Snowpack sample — Buffalo Mountain, Silverthorne, Colorado, USA (1/25/25, 10:11 AM MST)
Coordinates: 39.6222, -106.1139
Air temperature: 22 °F
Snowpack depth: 110 cm
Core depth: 30 cm
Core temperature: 42.8 °F
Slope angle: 12°, slope face: 102°
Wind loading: high
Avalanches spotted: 0
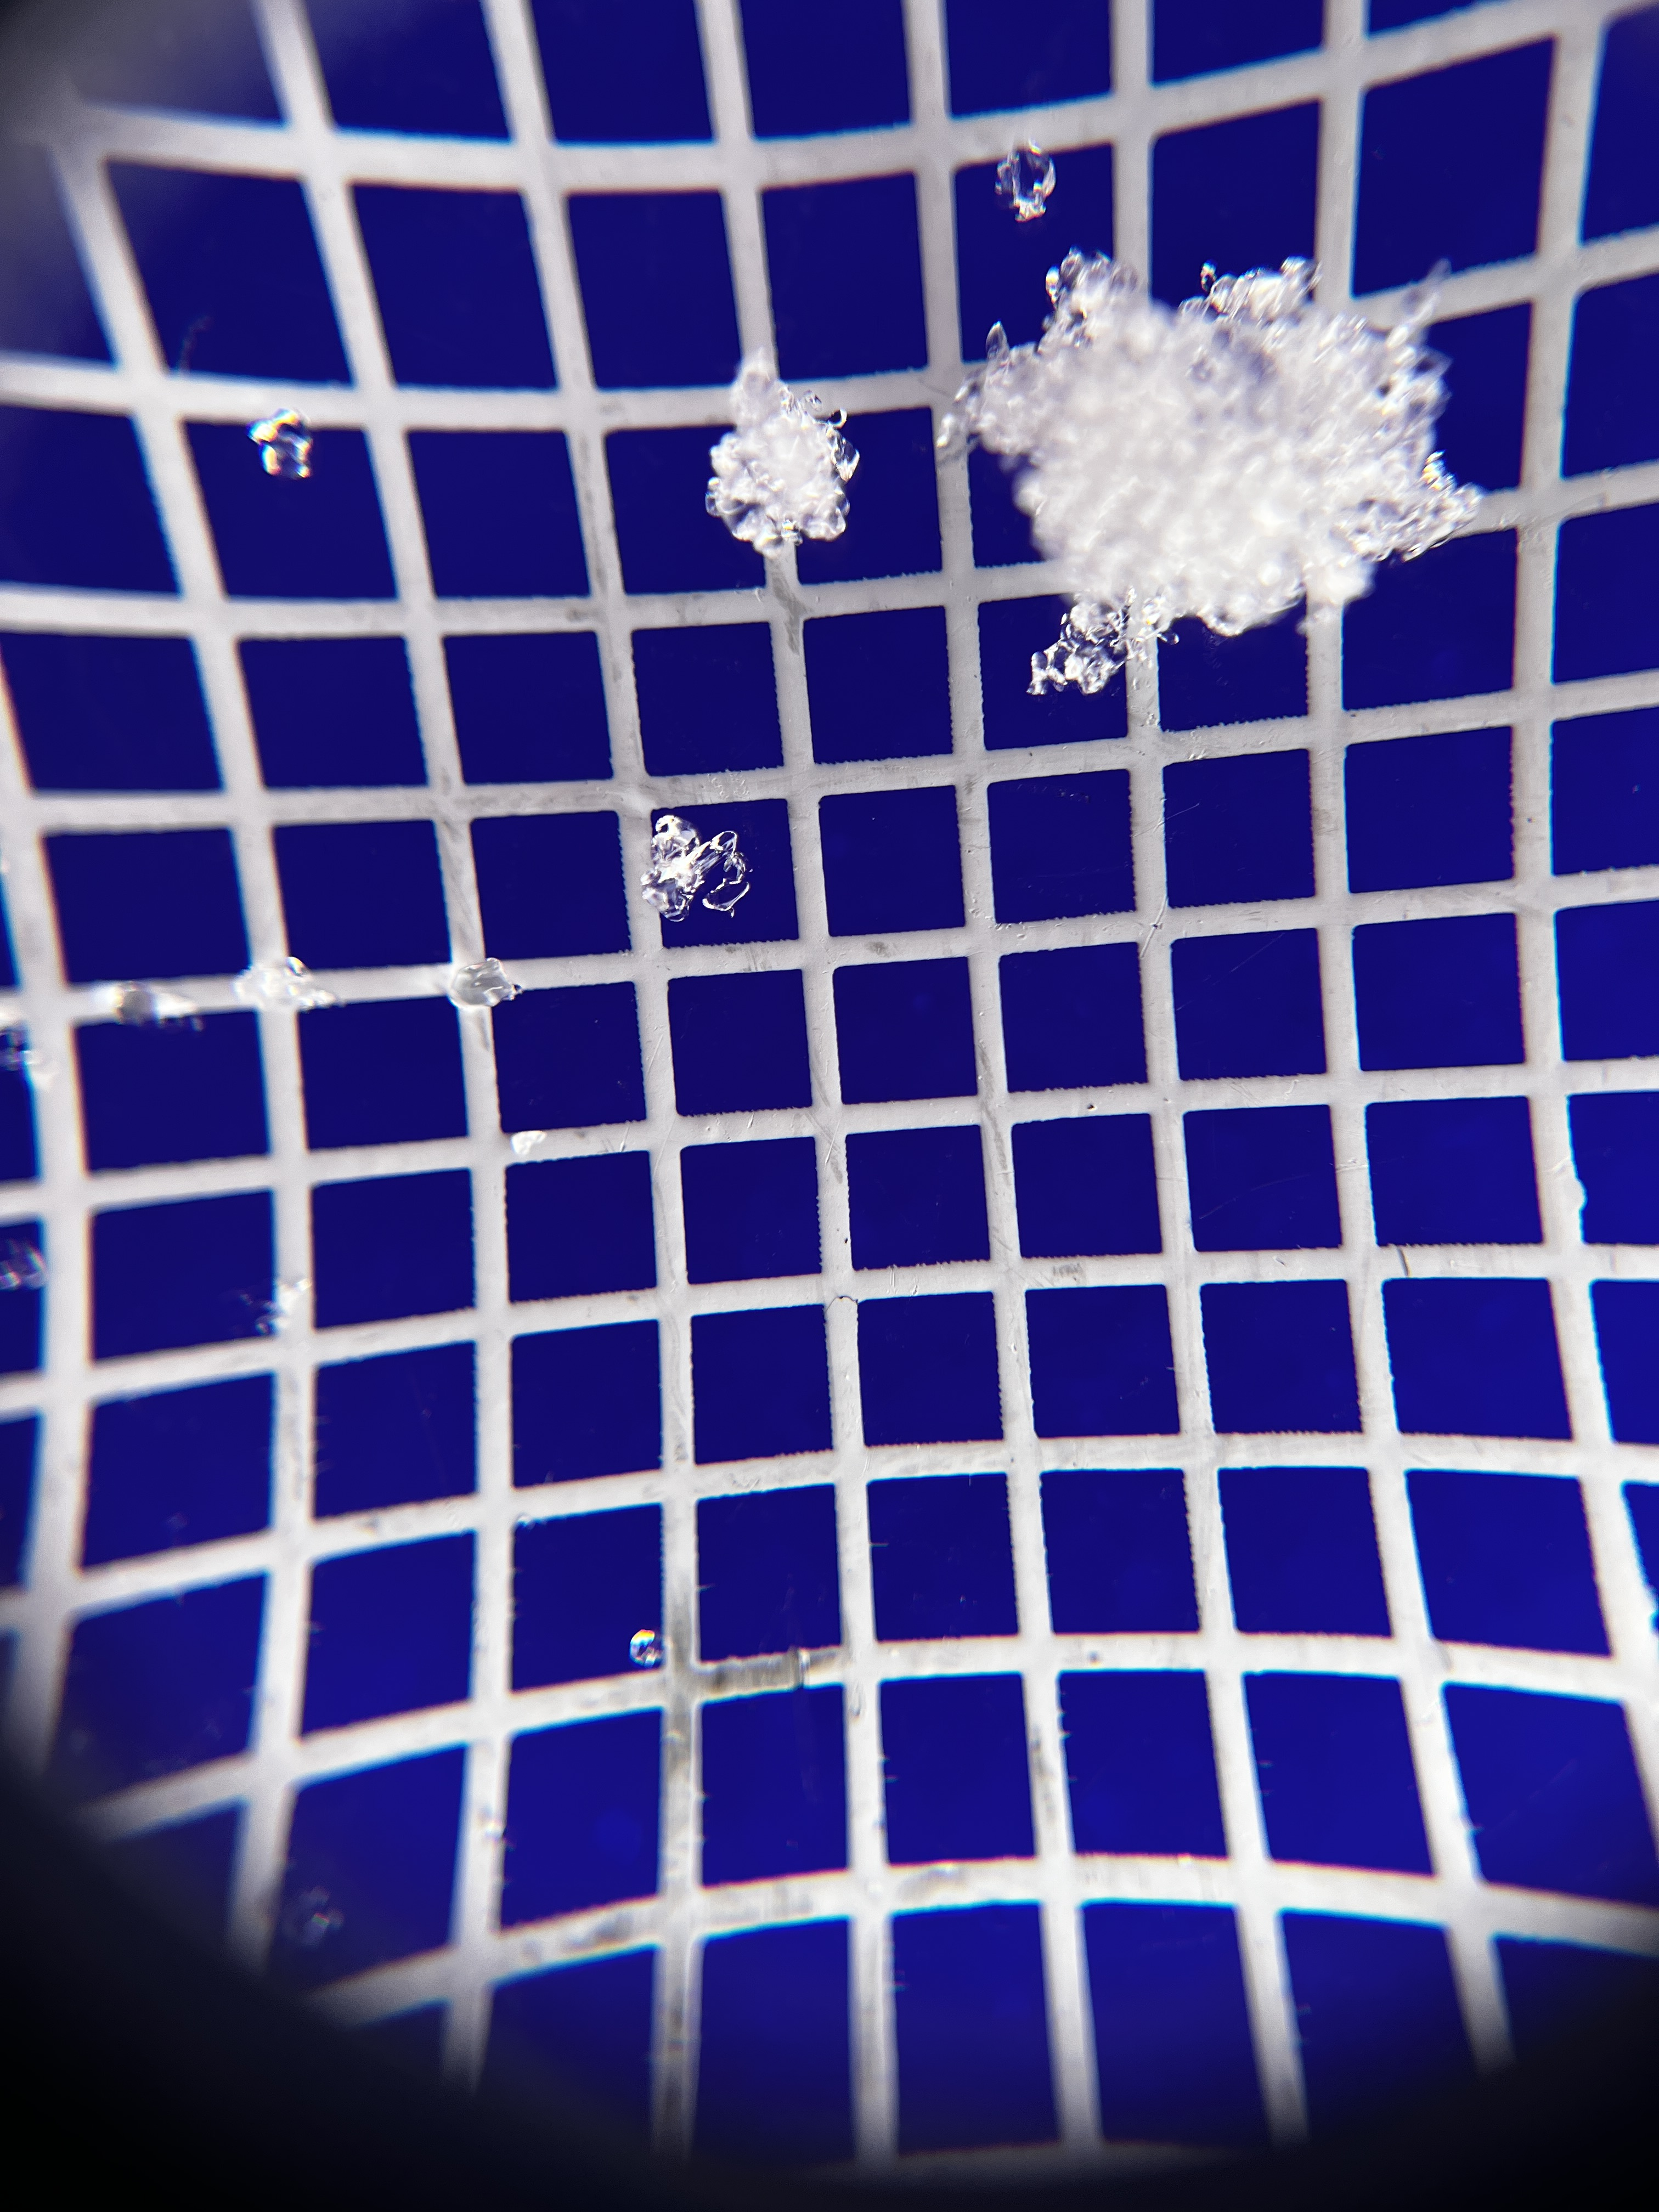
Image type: magnified_profile
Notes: No avalanches nearby, collected on the outskirts of a fire break 15 meters from the treeline, on way to Buffalo and Red Mountain